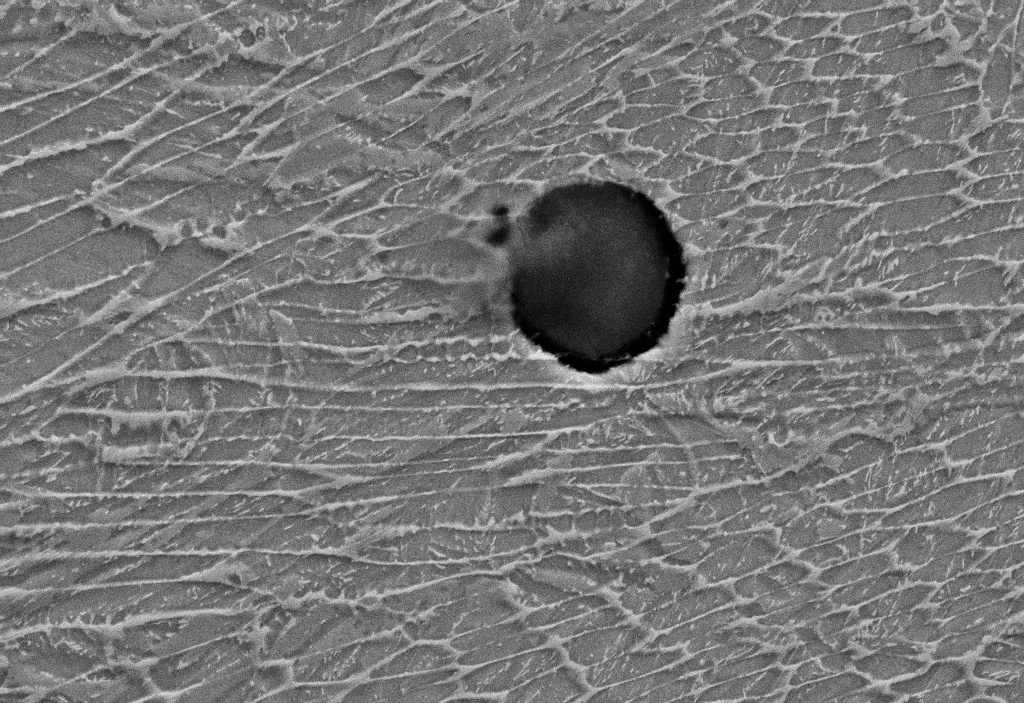
SEM micrograph, magnification: 10000x, scale bar: 2 µm
Phase areas (pixels) — Matrix: 302358; Austenite: 364568; Martensite/Austenite: 22099; Precipitate: 2162; Defect: 28685; total: 719872